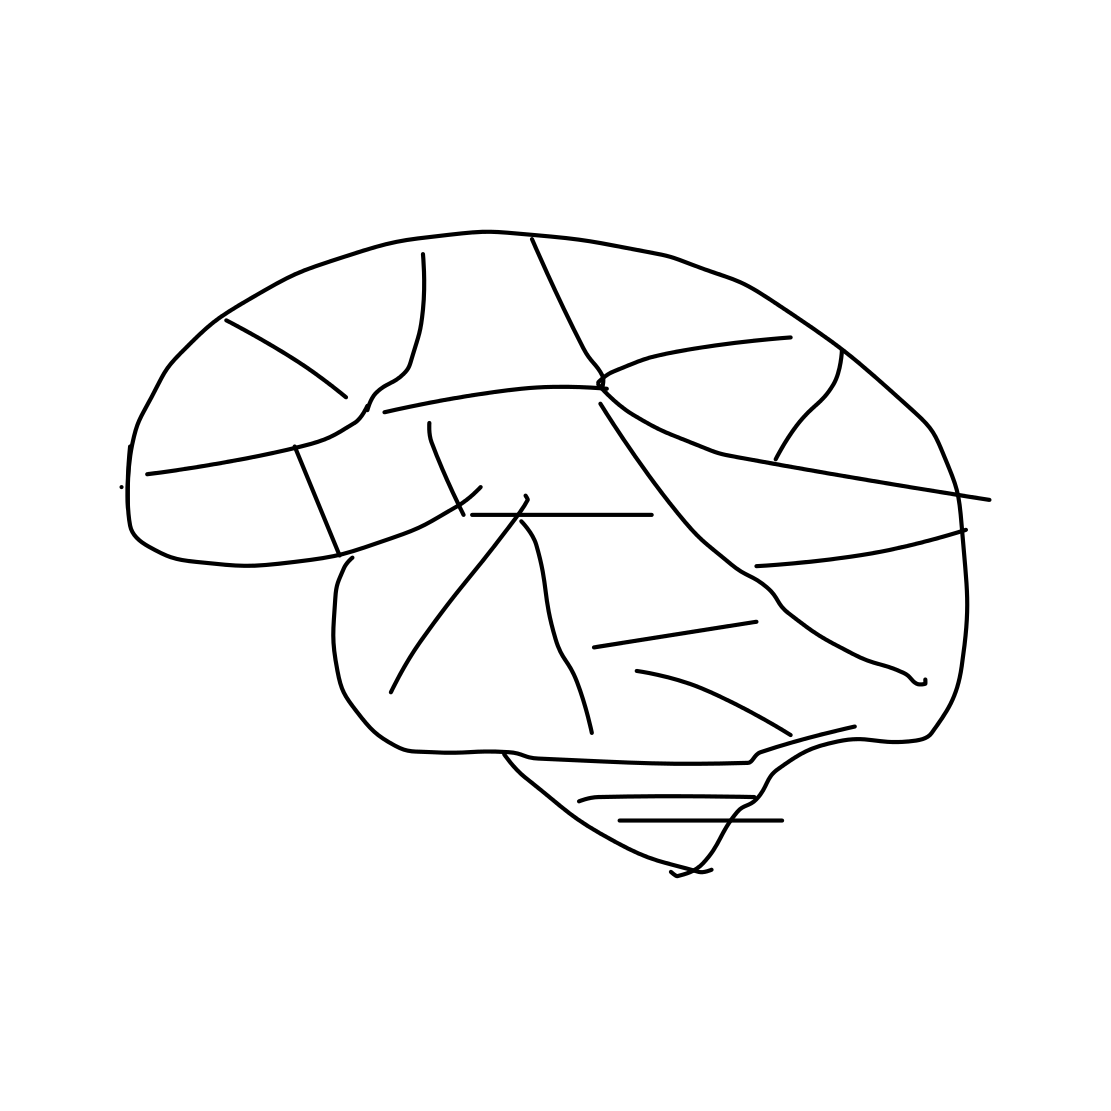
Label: brain